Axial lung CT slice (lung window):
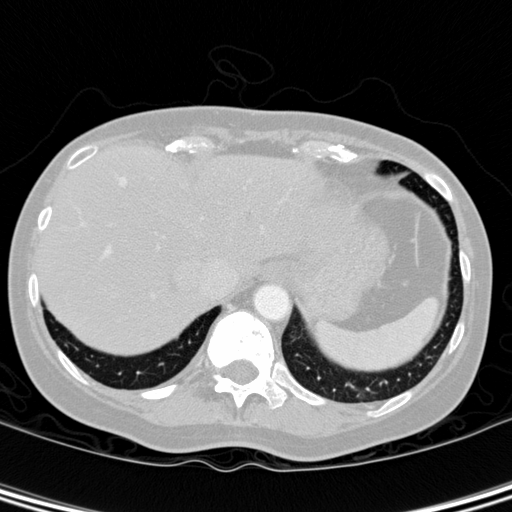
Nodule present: no